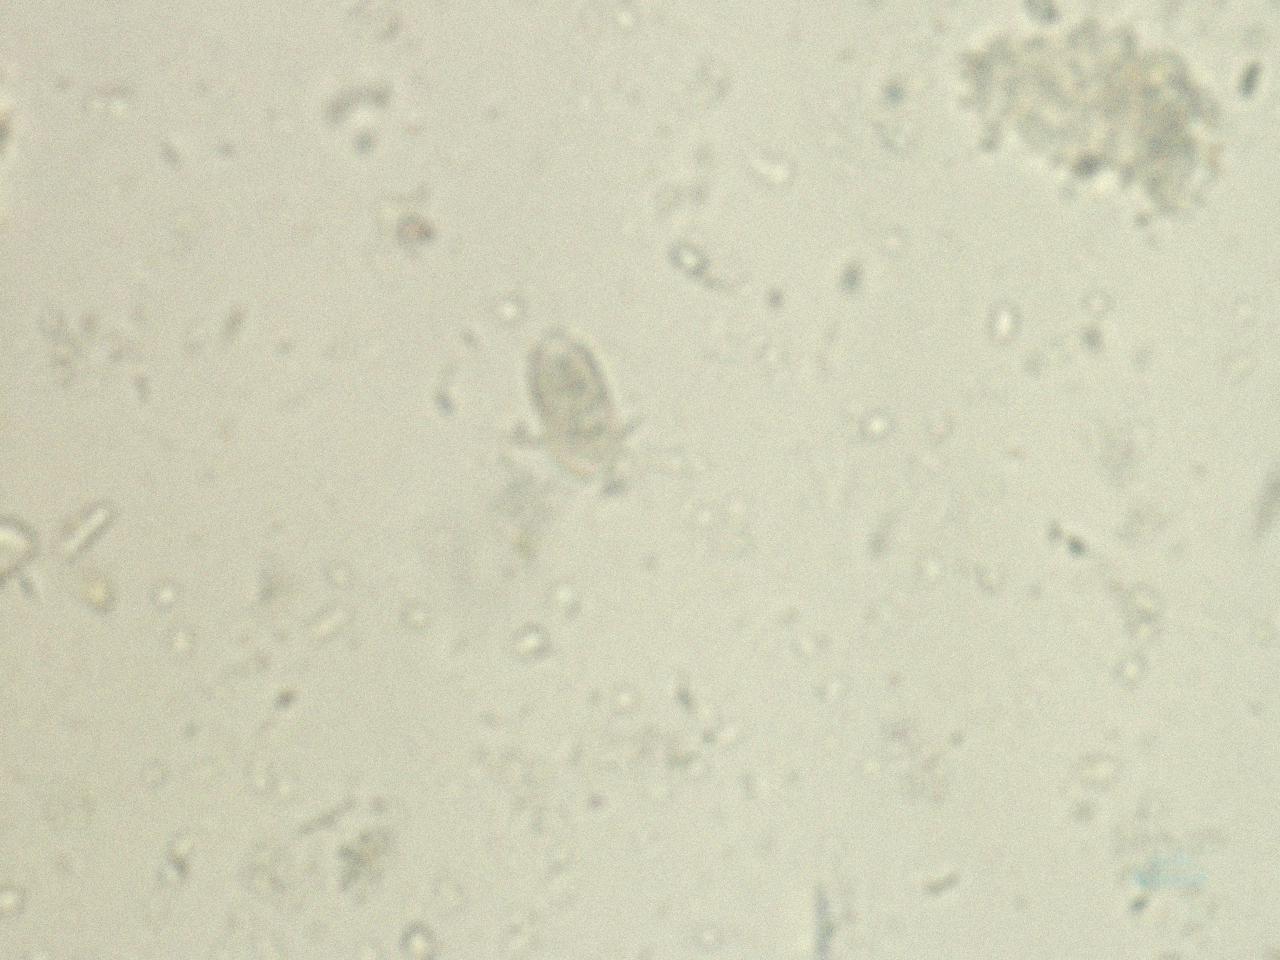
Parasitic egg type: Capillaria philippinensis